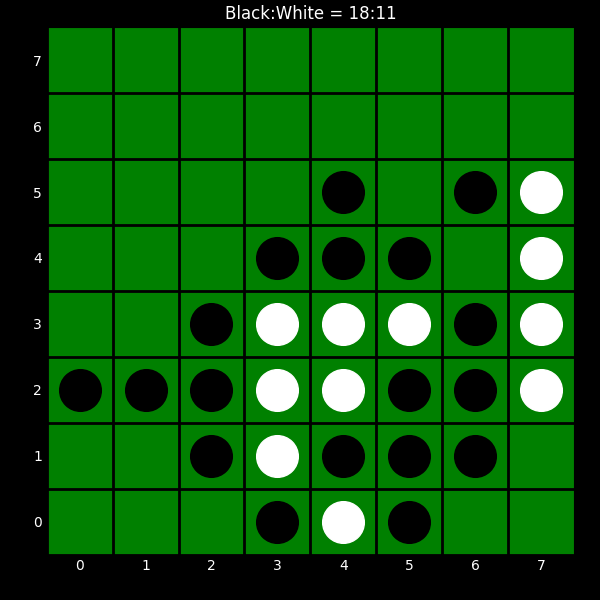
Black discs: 18
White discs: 11